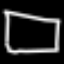
Label: square